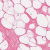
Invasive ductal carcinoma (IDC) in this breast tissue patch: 0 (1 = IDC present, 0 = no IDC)